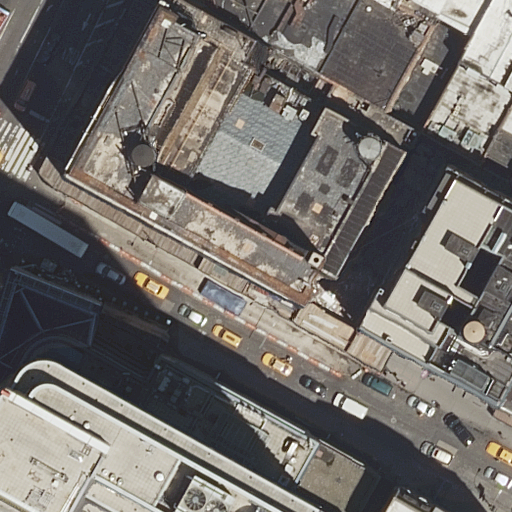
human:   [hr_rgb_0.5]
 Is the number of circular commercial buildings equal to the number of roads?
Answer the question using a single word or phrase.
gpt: no

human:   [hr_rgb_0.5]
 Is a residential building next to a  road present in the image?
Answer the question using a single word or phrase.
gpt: yes

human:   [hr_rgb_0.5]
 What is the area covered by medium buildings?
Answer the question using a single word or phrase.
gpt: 0m2

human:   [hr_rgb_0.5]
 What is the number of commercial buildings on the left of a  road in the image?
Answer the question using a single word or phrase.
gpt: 0

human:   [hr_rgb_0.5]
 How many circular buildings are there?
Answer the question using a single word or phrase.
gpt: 0

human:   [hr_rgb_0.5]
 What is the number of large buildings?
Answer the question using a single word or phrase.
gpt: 4

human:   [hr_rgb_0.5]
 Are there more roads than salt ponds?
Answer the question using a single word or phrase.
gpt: yes

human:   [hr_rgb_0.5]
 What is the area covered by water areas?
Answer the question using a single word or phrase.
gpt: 0m2

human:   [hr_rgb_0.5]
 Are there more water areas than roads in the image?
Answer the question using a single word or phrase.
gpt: no

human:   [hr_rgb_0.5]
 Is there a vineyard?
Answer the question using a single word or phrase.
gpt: no

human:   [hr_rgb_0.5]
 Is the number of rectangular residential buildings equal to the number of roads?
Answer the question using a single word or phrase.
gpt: no

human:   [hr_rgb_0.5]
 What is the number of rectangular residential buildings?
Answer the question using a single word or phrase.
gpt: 3

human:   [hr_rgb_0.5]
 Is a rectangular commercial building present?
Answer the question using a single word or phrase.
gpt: no

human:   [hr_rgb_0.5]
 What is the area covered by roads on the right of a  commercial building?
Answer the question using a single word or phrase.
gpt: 0m2

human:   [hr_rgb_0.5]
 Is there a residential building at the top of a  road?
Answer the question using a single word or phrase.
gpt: yes

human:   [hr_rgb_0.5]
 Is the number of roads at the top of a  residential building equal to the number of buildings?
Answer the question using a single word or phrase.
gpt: no

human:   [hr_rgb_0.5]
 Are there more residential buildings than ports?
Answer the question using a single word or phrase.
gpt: yes

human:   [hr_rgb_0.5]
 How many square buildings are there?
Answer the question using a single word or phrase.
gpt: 0

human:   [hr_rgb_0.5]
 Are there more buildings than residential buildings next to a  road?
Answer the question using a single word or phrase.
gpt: no

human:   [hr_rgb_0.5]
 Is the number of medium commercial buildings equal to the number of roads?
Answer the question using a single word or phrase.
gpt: no

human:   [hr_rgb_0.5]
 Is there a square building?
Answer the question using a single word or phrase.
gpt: no

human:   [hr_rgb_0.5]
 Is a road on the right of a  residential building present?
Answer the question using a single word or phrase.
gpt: no

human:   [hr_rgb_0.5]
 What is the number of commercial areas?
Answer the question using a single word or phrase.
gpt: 0

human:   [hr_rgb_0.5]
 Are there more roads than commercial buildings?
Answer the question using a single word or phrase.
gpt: yes

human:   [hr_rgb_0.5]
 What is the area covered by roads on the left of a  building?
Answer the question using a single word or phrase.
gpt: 0m2

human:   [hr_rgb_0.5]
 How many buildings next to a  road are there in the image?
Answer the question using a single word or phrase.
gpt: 6

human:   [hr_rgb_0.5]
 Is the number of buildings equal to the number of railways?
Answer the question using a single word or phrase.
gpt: no

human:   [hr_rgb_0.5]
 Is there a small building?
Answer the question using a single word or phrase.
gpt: yes

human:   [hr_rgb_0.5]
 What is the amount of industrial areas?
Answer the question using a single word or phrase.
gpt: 0

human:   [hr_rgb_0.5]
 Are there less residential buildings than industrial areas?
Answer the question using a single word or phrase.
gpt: no

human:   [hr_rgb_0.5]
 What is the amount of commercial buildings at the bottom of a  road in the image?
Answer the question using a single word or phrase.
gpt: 0

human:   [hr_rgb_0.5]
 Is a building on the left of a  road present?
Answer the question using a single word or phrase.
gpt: yes

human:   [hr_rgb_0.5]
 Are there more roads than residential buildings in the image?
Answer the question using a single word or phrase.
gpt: no

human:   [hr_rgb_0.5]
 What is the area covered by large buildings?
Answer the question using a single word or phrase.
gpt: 6182m2

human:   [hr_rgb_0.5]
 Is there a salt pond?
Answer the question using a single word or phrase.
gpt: no

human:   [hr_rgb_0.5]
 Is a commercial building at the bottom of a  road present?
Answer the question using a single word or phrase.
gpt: no